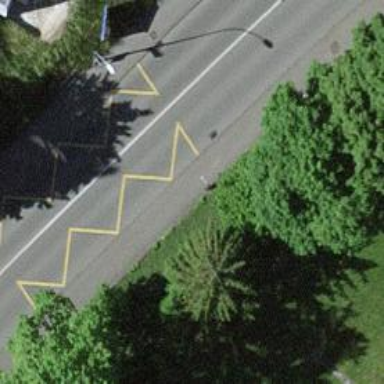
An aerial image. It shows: Bus stop with platform for public transport.